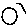
Label: circle